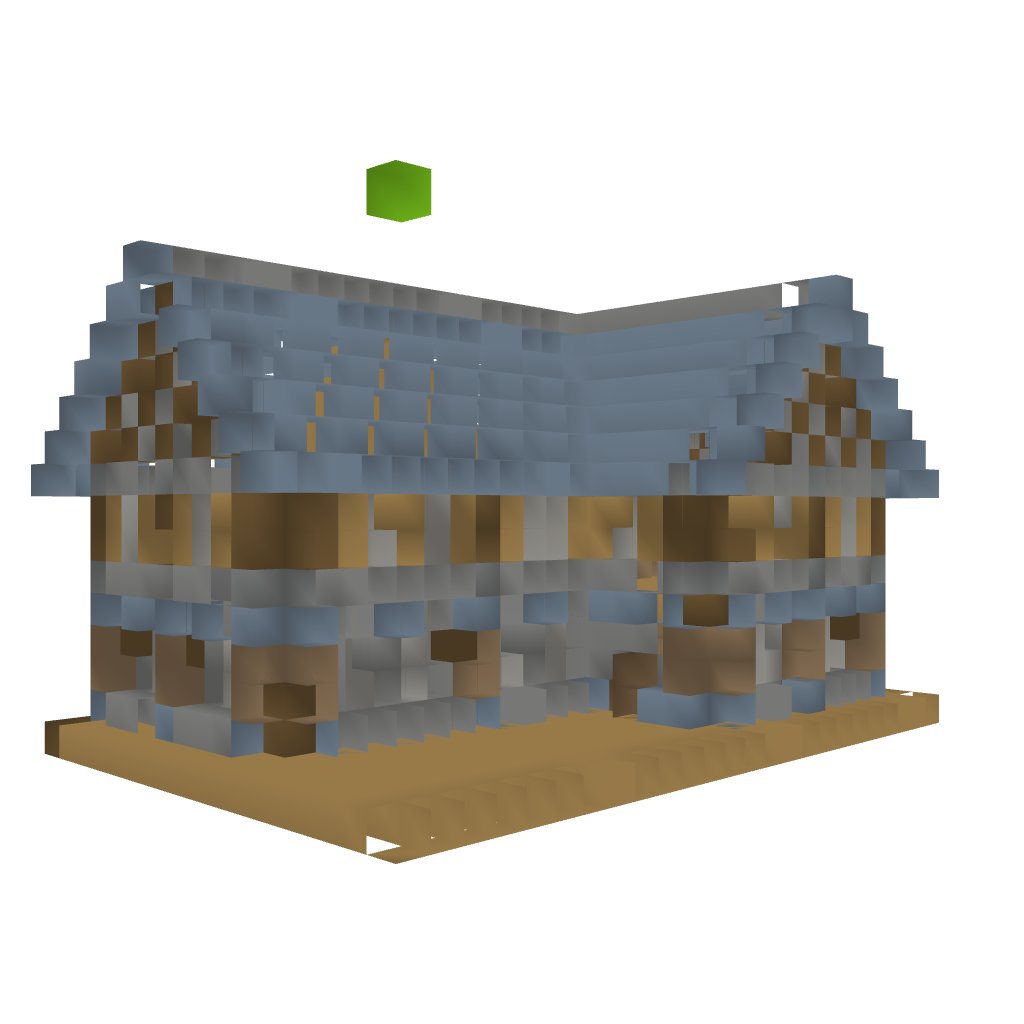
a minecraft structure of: Tavern